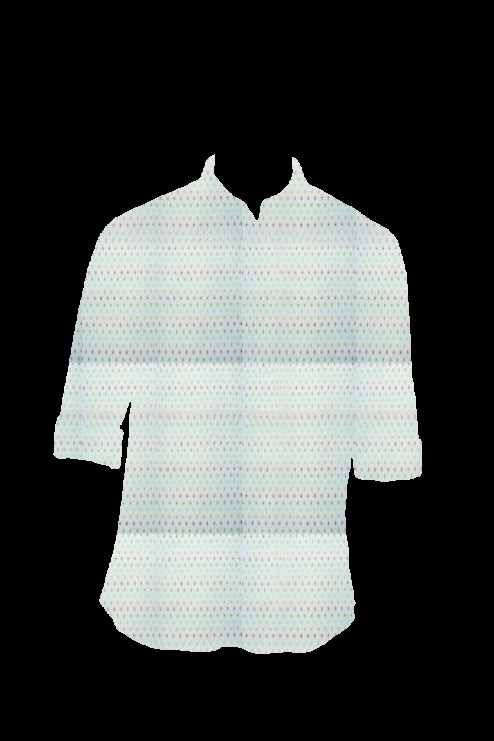
blue multi stripe tee